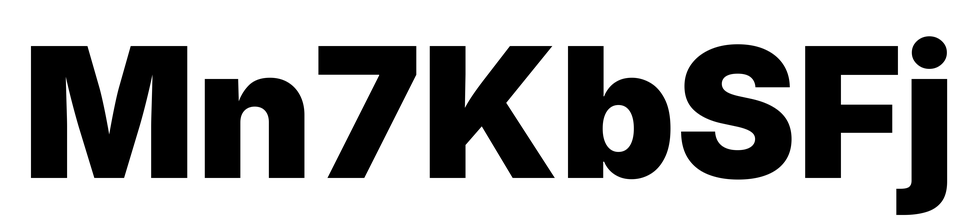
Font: Inter_Black